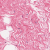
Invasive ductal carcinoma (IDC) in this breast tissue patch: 0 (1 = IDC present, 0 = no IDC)